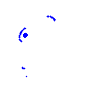
Particle: pion